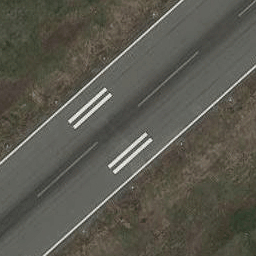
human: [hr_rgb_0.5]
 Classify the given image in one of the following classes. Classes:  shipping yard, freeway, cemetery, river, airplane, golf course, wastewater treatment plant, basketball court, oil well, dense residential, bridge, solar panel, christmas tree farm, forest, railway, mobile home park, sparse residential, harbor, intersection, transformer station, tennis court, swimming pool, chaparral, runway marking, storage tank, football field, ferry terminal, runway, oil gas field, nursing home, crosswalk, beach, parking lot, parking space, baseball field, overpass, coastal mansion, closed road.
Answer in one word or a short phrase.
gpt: runway